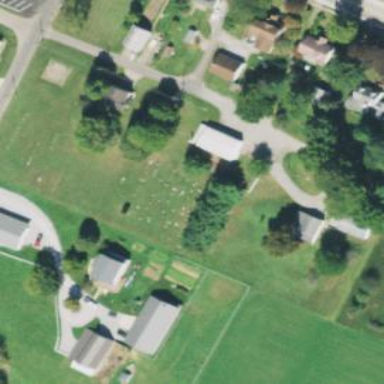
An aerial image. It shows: Grave yard.